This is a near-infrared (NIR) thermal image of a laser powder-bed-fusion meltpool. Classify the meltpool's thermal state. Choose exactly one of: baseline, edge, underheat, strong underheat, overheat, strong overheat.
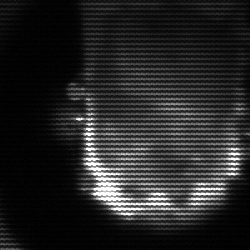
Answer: baseline